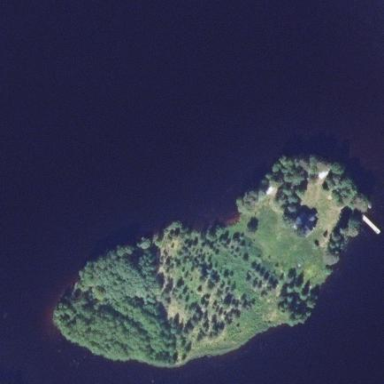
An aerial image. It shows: Image showing island.